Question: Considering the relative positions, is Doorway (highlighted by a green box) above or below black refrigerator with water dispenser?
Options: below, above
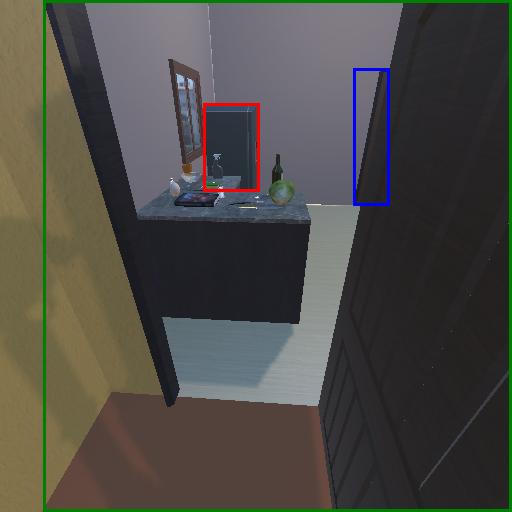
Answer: below